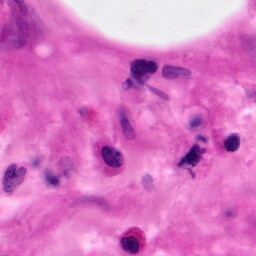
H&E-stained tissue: Pancreatic